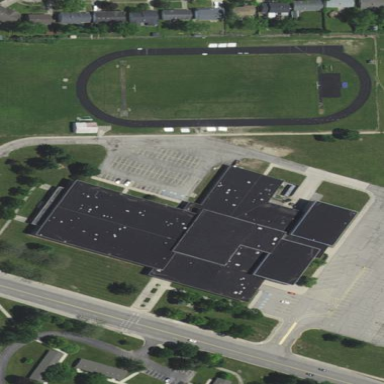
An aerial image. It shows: School building.